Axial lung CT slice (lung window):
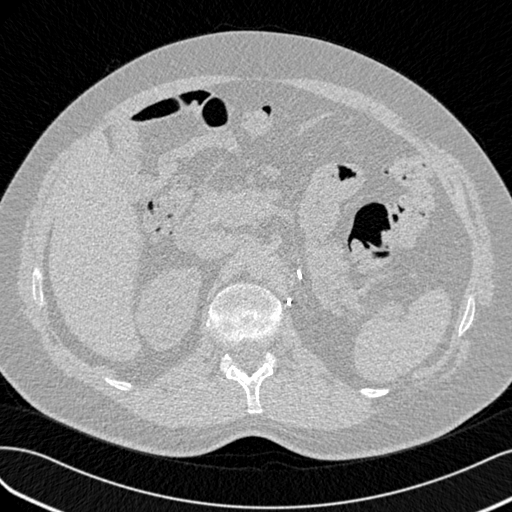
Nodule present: no